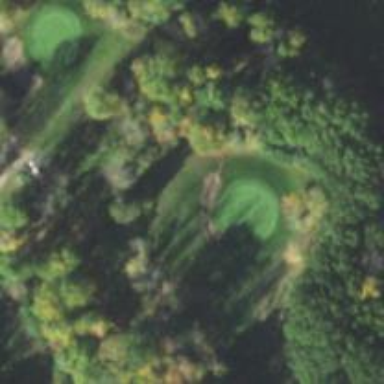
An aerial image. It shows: View of golf hole.